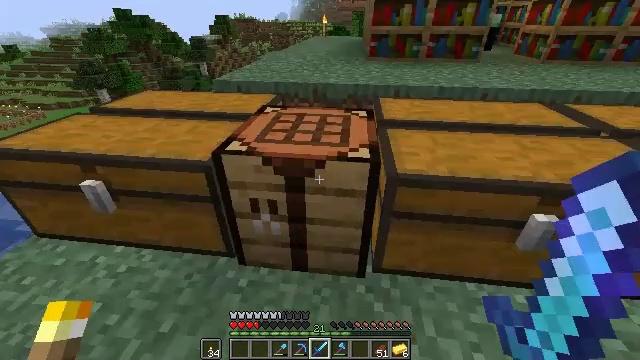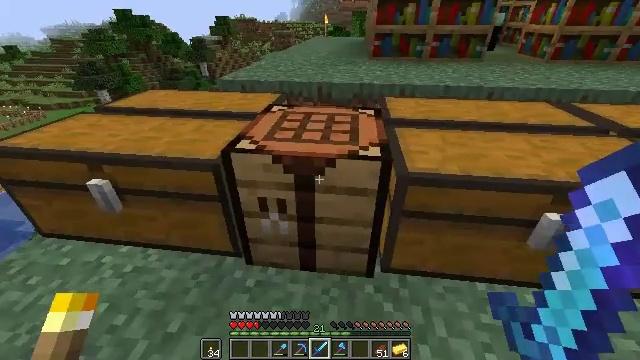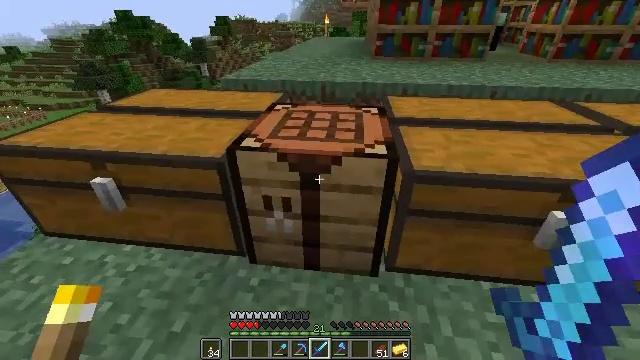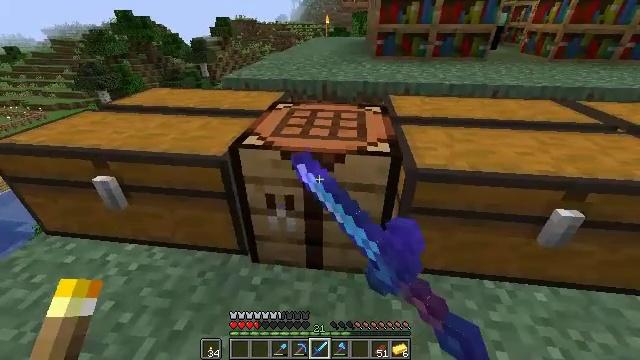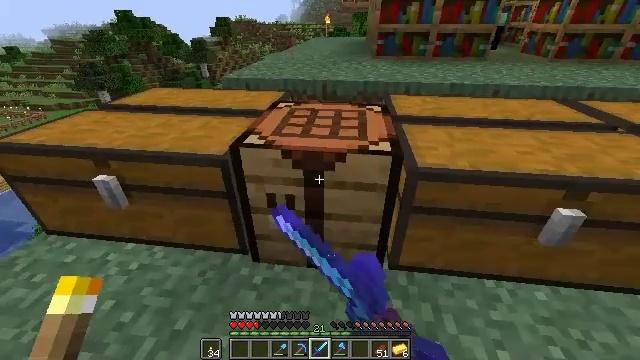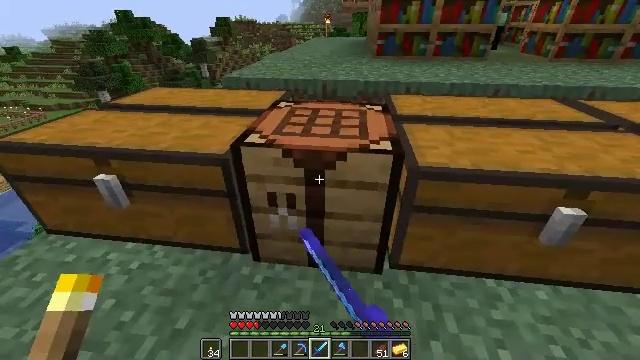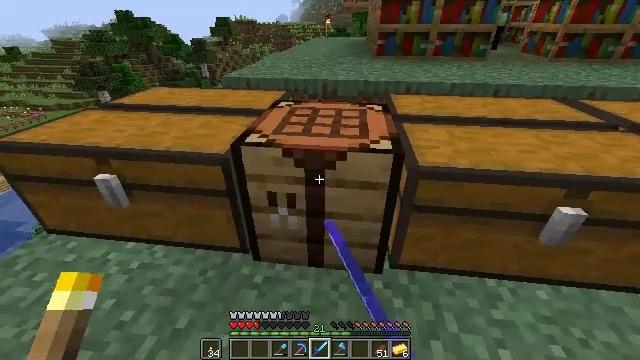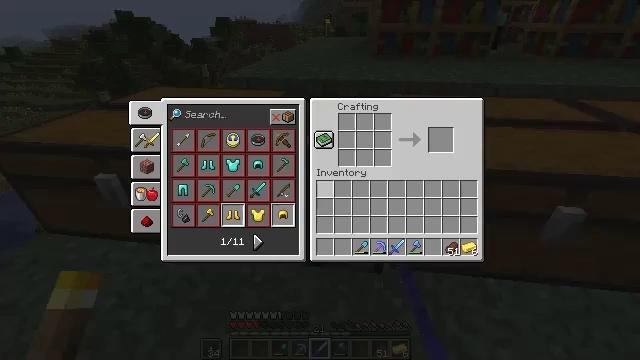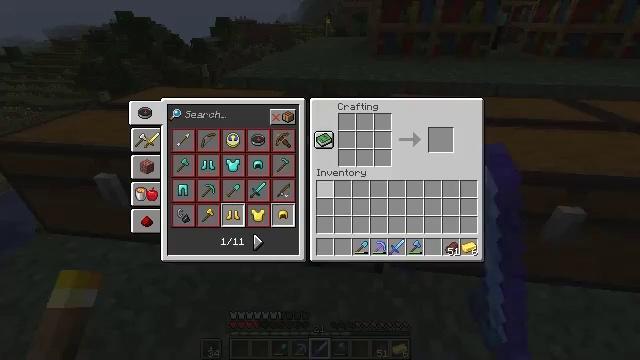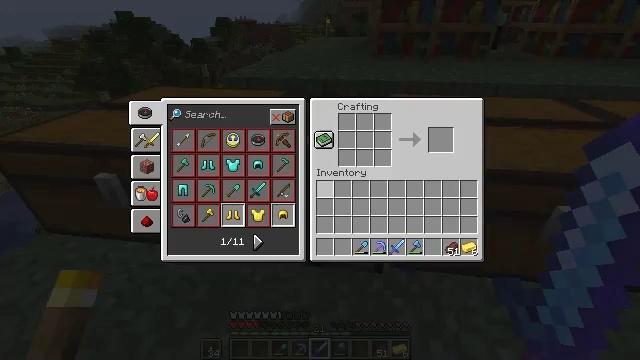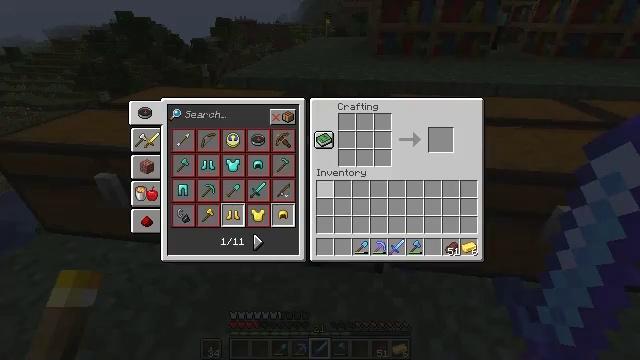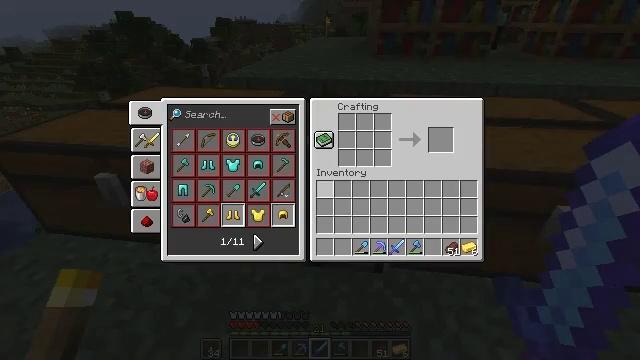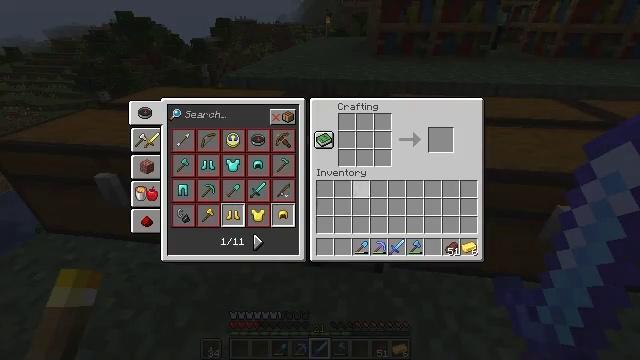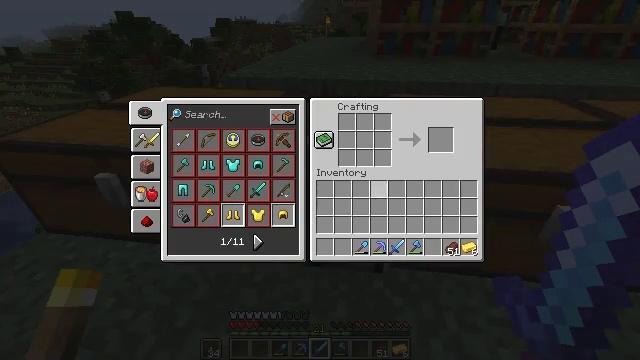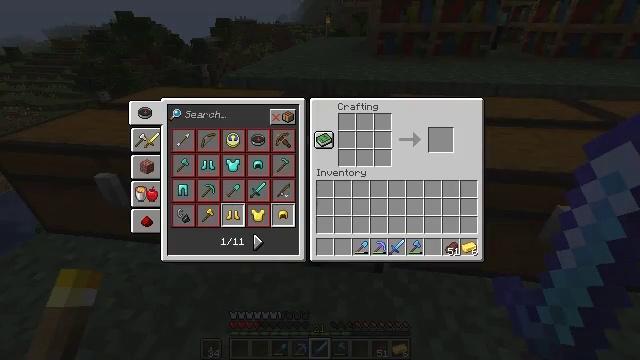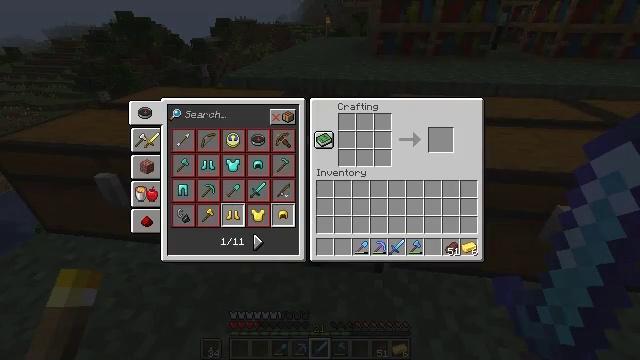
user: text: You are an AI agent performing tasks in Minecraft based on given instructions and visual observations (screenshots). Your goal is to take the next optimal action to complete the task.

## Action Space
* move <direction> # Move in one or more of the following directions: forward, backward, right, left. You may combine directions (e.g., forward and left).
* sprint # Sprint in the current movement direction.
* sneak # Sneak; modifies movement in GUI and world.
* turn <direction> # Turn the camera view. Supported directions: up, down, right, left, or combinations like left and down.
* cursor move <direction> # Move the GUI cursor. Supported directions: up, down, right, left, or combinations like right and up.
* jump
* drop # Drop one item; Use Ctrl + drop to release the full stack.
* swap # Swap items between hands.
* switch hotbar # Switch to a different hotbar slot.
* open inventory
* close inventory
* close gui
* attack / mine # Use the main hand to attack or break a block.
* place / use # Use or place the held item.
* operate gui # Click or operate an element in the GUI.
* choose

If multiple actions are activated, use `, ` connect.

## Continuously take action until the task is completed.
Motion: motion action
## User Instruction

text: Craft a powered rail with gold, sticks, and redstone.
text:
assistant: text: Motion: no_op
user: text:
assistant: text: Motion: use / place
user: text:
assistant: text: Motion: use / place
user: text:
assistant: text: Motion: use / place
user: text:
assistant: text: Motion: use / place
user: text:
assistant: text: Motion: no_op
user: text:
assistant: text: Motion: open gui
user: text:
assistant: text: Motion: no_op
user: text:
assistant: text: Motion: no_op
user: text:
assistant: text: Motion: no_op
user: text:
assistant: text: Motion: cursor move right
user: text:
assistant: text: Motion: cursor move right
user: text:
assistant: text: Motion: cursor move right
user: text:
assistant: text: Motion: cursor move right
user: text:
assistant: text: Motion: no_op
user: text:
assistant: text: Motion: cursor move right
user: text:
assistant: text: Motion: cursor move right
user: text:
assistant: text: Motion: cursor move right and down
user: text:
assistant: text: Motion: cursor move right and down
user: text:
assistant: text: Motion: no_op
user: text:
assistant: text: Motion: no_op
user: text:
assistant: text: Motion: no_op
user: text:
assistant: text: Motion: no_op
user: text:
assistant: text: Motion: no_op
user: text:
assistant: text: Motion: no_op
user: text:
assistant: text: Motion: no_op
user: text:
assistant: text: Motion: no_op
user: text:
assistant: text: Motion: no_op
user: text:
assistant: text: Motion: no_op
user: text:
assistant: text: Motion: no_op